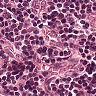
Metastatic tissue present: no